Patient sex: F
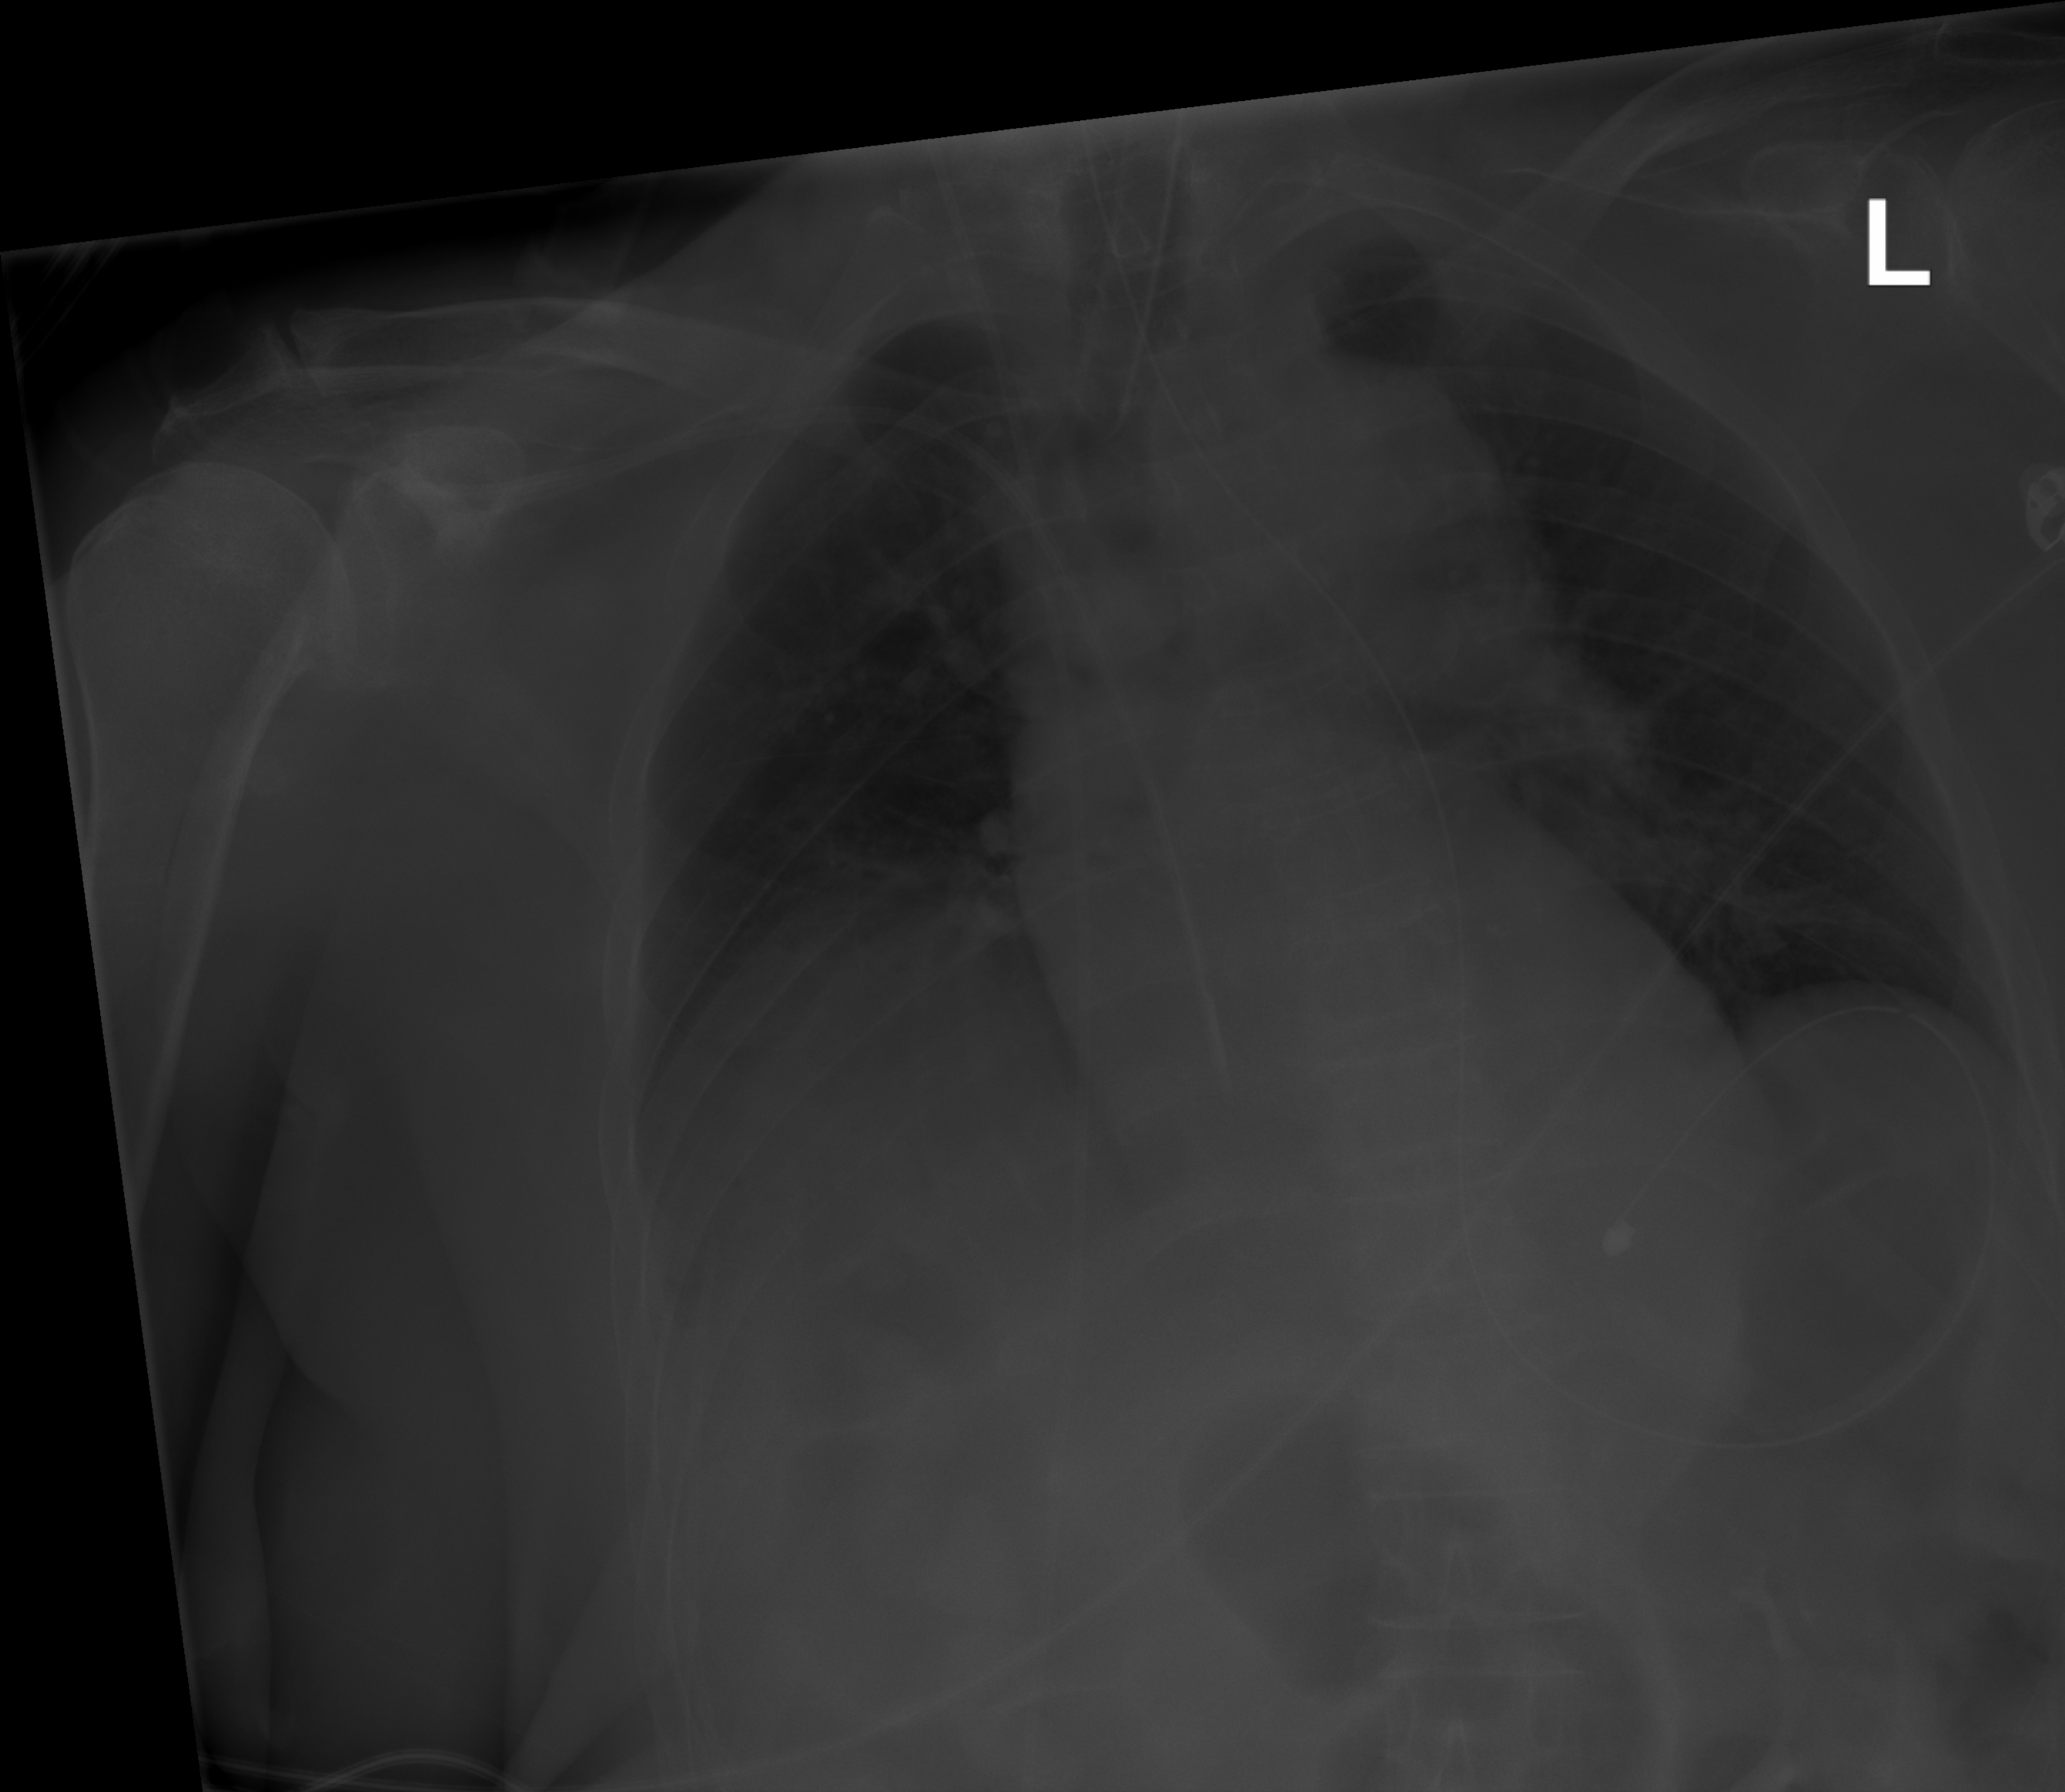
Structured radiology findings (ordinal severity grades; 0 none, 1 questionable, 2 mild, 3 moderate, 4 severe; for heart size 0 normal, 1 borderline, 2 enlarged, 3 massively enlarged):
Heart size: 0
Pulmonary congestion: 0
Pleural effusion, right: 0
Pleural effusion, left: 0
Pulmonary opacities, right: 0
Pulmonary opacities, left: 0
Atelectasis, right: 0
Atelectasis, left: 2